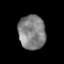
Tissue: prostate
Cell type: T cells
Senescence score: 0.3364
Nuclear area (px): 903
Mean DAPI intensity: 130.118